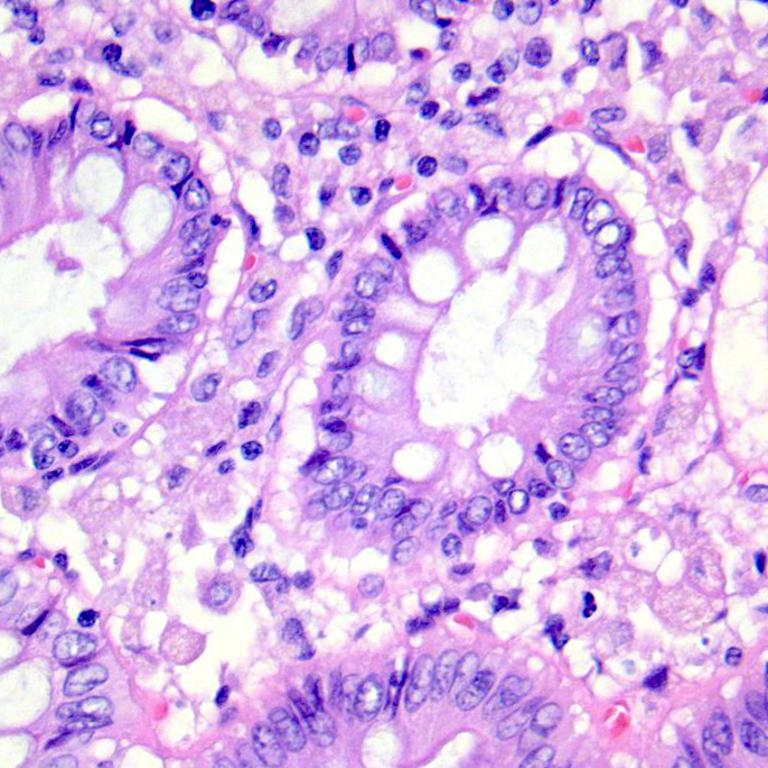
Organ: colon
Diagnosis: benign